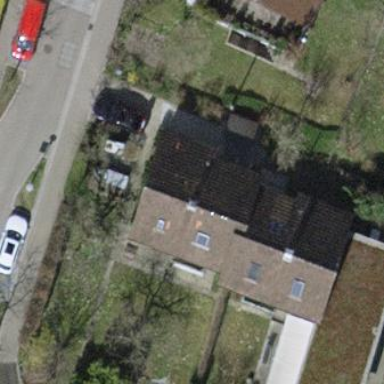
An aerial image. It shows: Semi-detached house.